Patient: sex M, age 45
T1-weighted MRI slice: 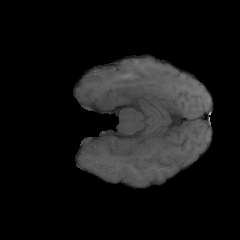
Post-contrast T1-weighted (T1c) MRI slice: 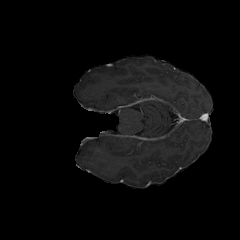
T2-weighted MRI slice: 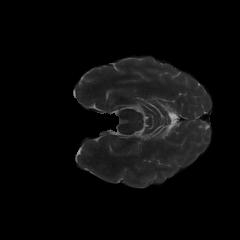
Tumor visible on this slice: no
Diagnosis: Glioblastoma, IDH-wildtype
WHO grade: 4